Aerial crown-view tile of a tropical tree (Barro Colorado Island, Panama), acquired 20250616:
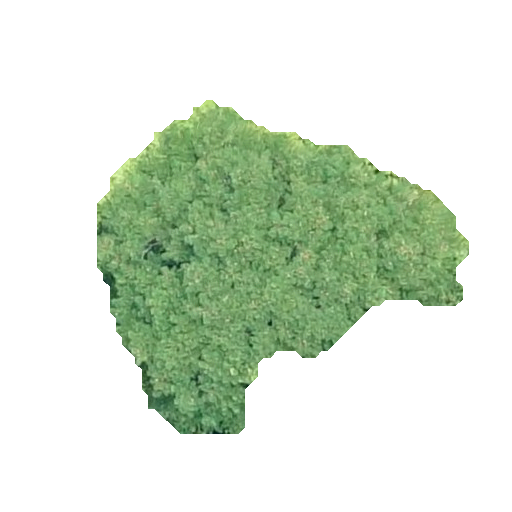
Species: Jacaranda copaia
GBIF accepted scientific name: Jacaranda copaia
Crown area: 108.133 m²